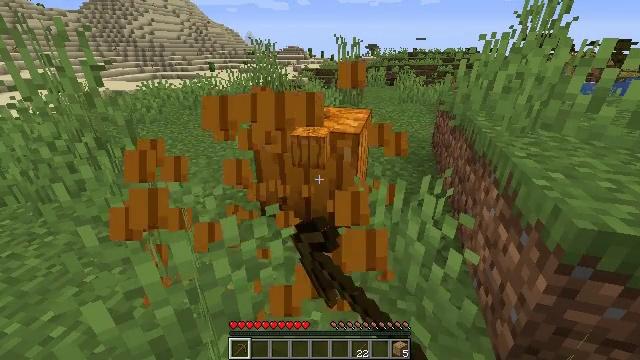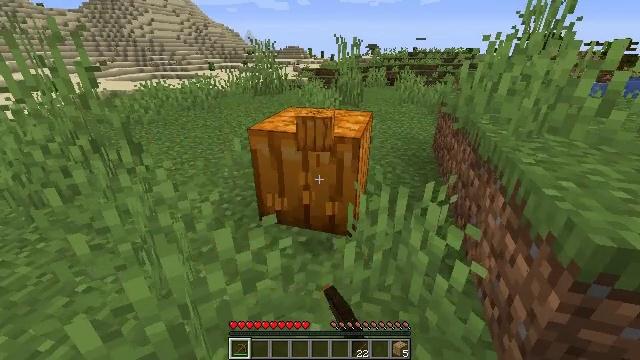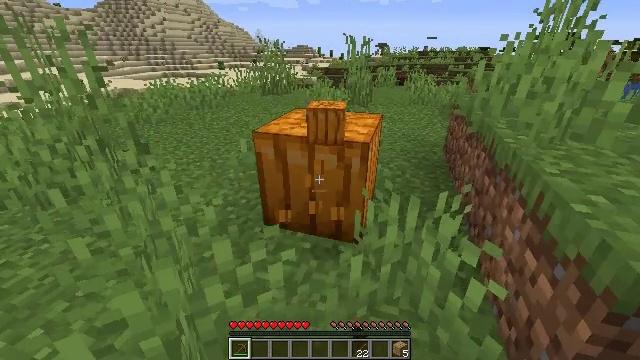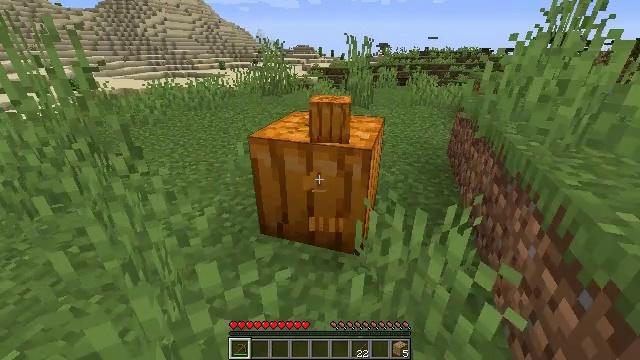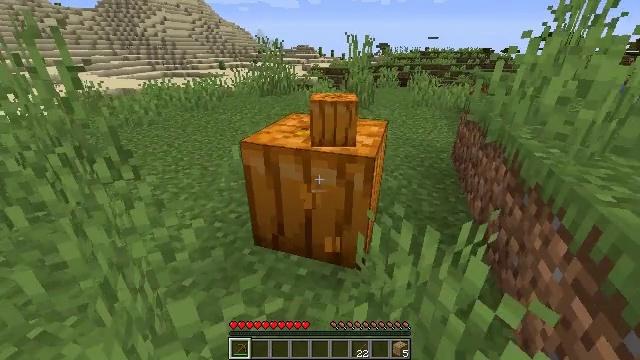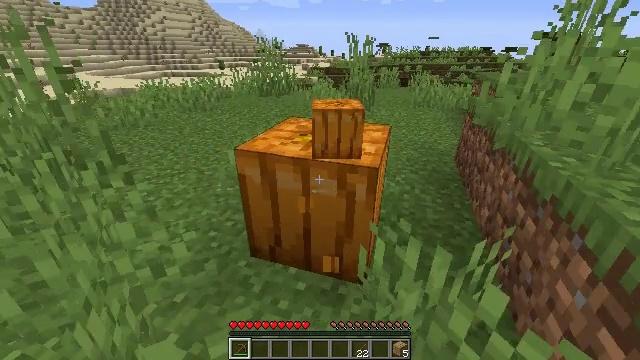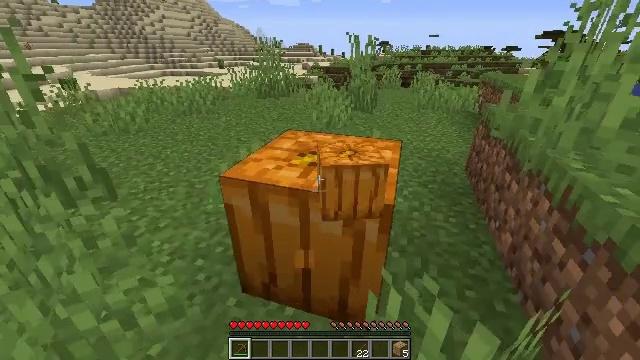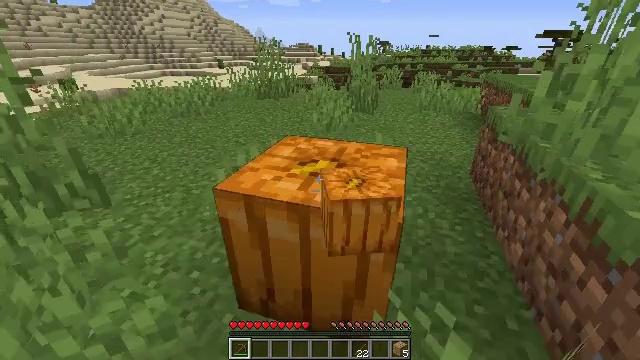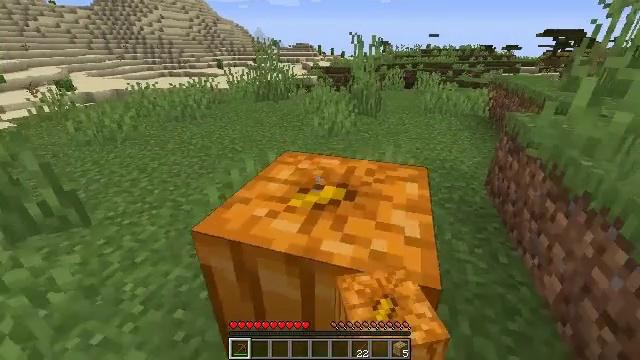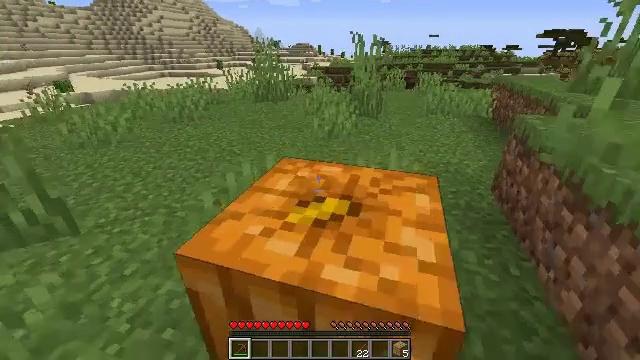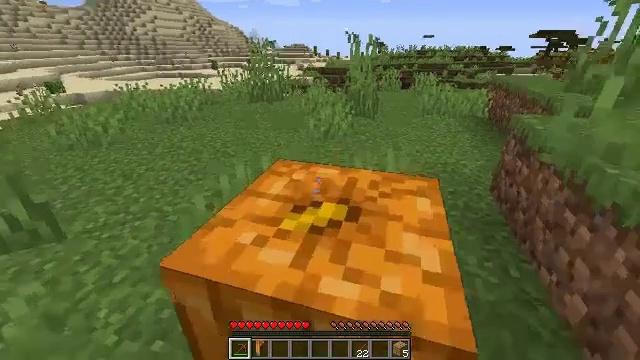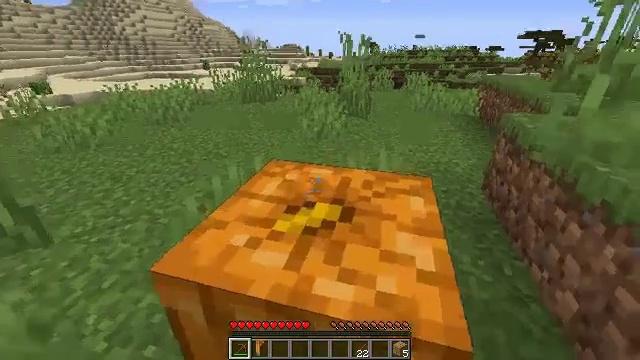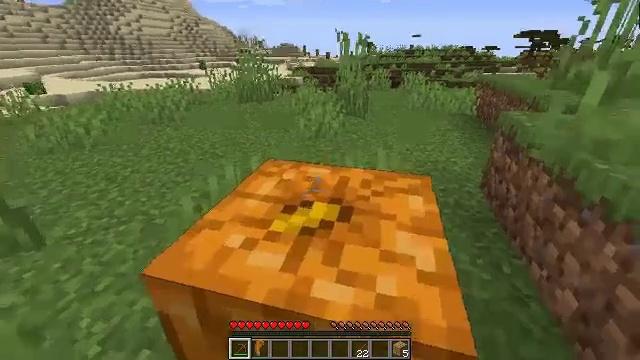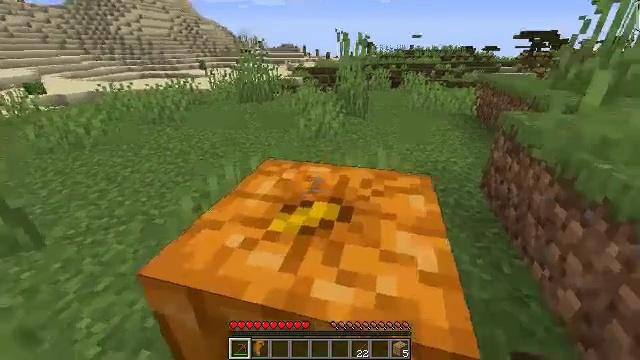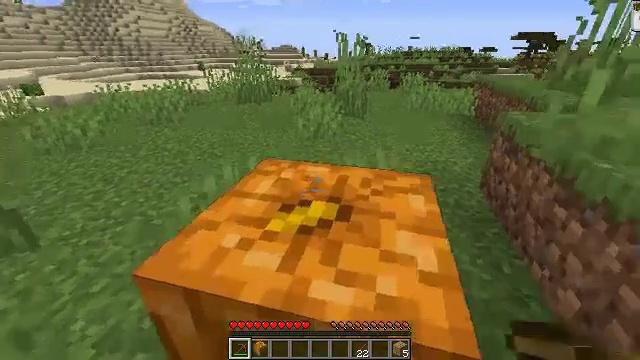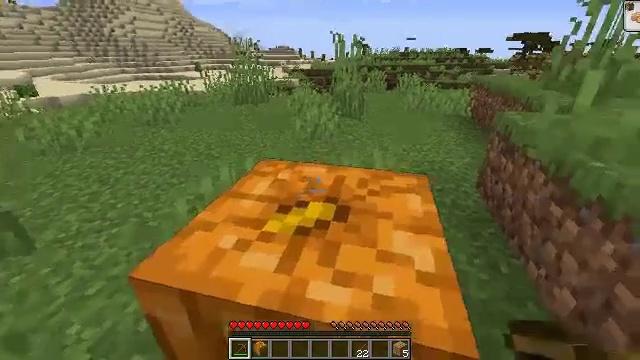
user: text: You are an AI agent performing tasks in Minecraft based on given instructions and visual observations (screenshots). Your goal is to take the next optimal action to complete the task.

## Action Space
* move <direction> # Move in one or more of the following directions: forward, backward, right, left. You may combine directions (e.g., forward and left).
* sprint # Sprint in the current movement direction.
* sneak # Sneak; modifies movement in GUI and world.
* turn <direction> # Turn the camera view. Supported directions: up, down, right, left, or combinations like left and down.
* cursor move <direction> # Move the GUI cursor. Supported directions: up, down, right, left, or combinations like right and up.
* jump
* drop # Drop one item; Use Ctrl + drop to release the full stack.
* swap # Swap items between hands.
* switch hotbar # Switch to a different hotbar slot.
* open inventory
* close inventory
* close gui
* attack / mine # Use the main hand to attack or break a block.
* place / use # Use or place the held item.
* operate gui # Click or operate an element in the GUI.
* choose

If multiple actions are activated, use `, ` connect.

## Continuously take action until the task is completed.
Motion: motion action
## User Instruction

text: Collect the pumpkin by holding left button.
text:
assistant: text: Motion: move forward, attack / mine
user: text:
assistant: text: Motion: move forward, turn left
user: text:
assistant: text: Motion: move forward
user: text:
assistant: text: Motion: move forward
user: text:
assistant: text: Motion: move forward
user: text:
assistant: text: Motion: move forward
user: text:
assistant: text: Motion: move forward
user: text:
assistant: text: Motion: move forward
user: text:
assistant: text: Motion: no_op
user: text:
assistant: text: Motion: no_op
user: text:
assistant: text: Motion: turn right
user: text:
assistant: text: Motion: no_op
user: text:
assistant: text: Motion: no_op
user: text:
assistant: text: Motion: no_op
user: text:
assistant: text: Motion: no_op
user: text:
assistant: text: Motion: turn right
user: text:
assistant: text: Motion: turn right
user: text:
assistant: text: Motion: turn right and down, attack / mine
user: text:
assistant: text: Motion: attack / mine
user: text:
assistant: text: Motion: attack / mine
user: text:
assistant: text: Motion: attack / mine
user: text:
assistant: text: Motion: attack / mine
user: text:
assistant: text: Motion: attack / mine
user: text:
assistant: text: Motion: attack / mine
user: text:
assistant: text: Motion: attack / mine
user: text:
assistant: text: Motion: attack / mine
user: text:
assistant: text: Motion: attack / mine
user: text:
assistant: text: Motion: attack / mine
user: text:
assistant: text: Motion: attack / mine
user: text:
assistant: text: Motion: attack / mine